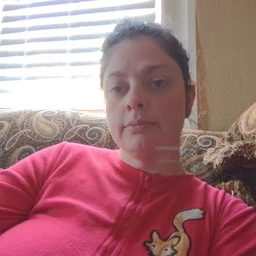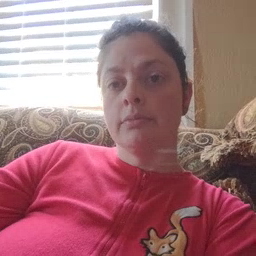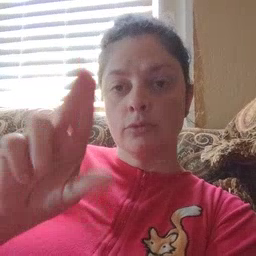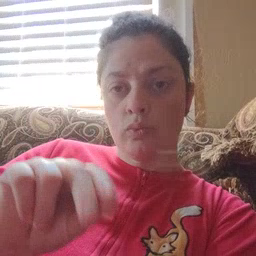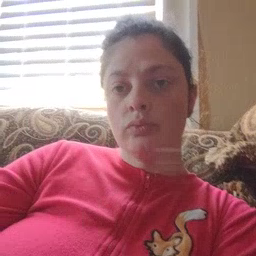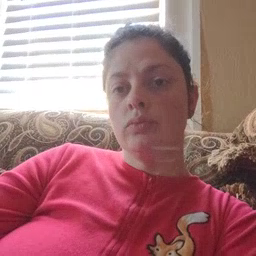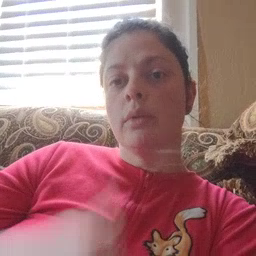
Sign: no